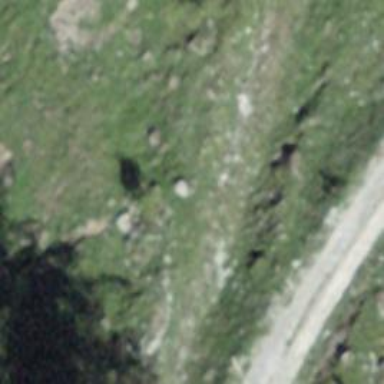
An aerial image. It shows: Track road with grade3 tracktype.